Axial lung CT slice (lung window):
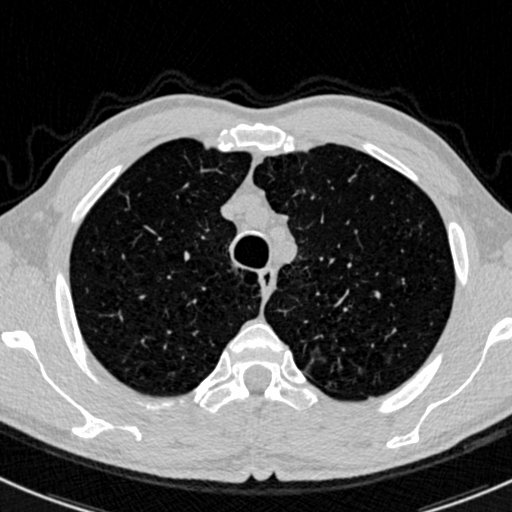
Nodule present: no